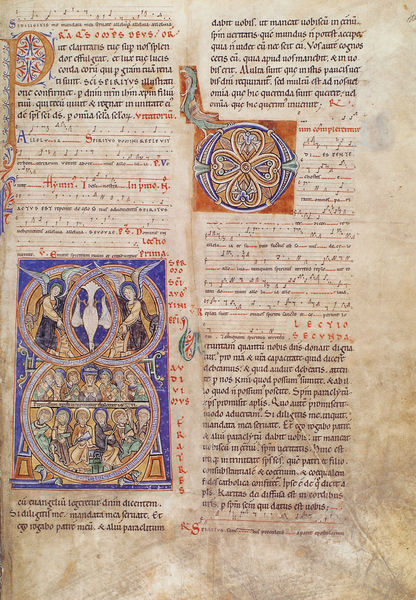
Titel: Predigt aus dem Alten Testament
Institution: Paris, Bibliothèque Nationale
Schlagwörter: blau, rot, taube, engel, schrift, noten, spalten, buch, seite, buchdruck, buchseite, rosette, mittelalter, heilige, heilig, handschrift, lied, geist, latein, buchmalerei, majuskel, inkunabel, vignetten, manuskript, roccaille, stundenbuch, nogdn